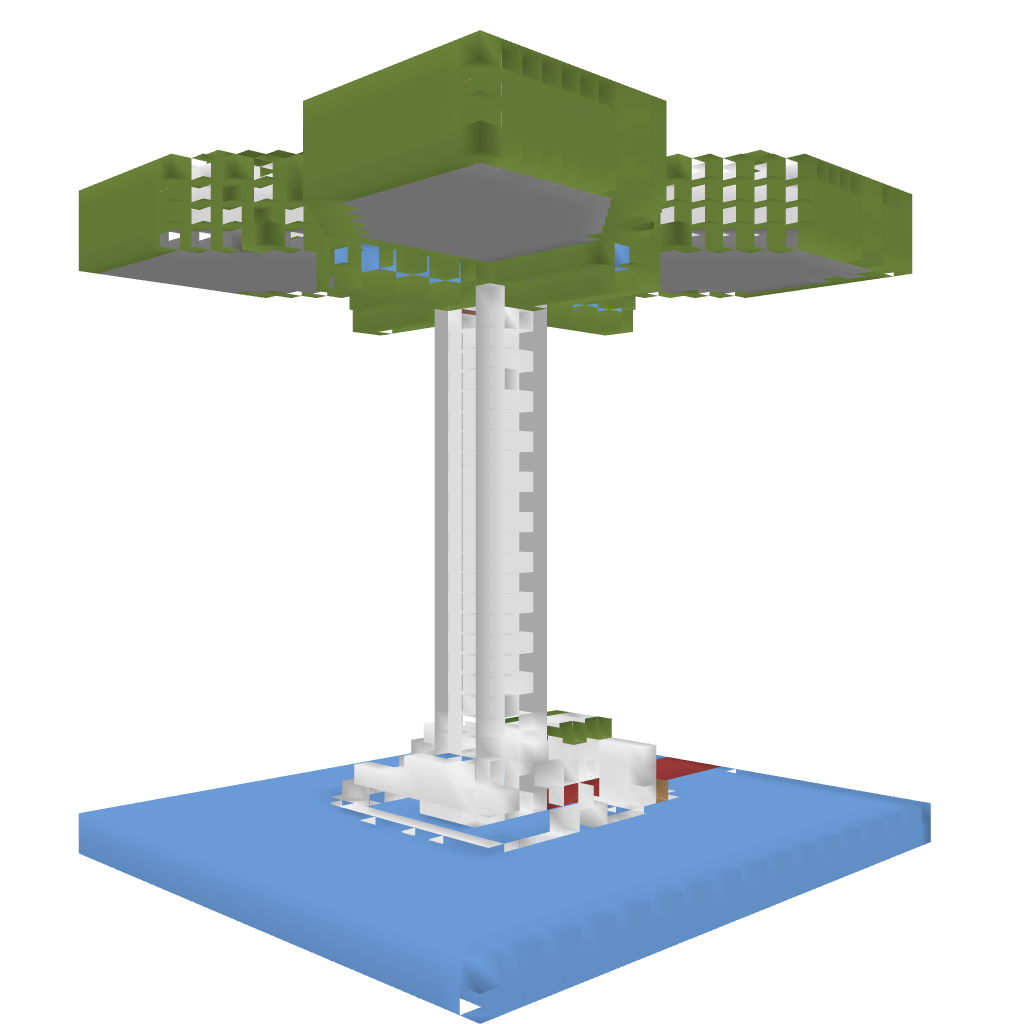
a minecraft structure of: Clover Grinder bad low quality